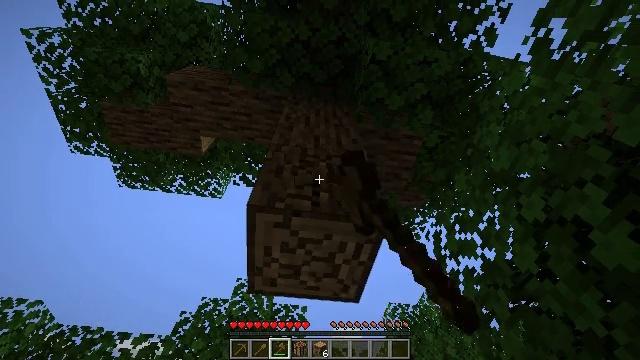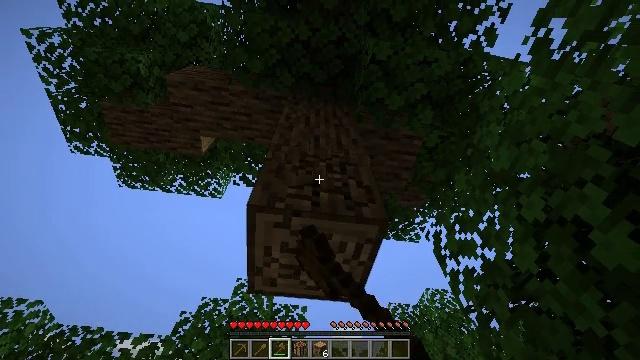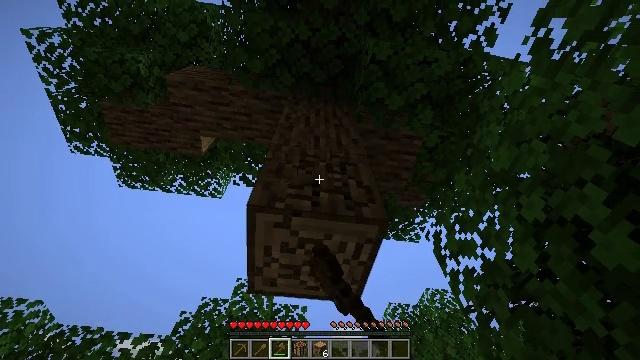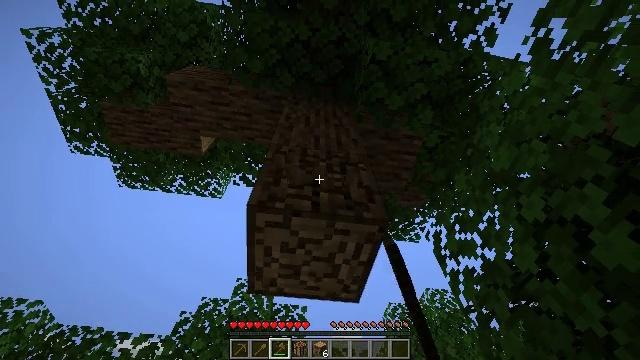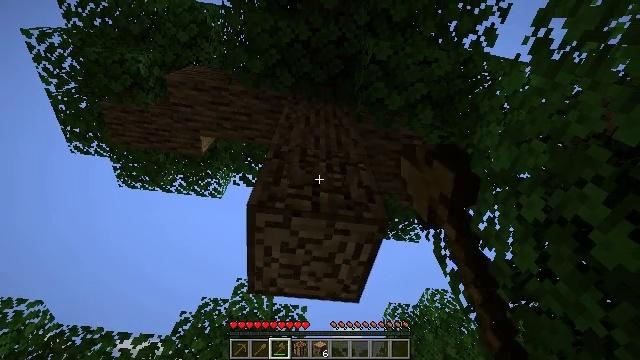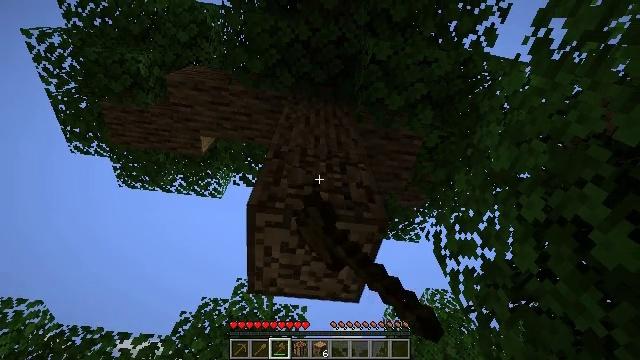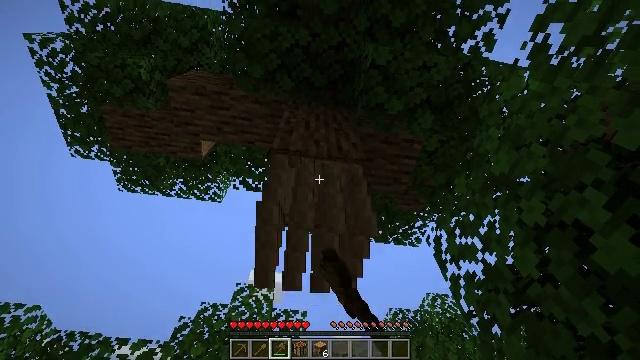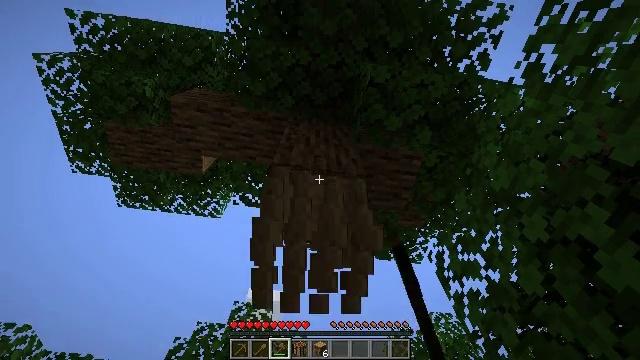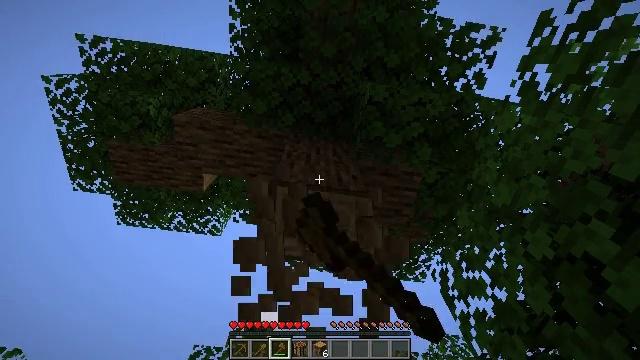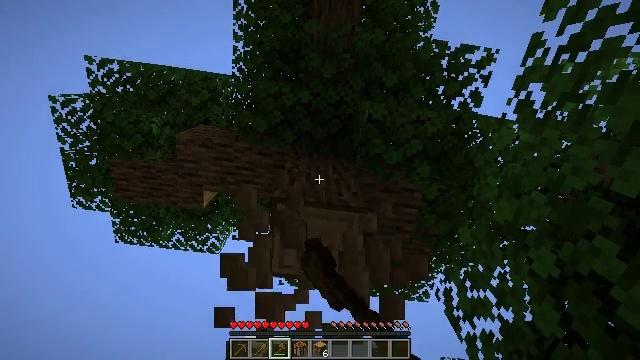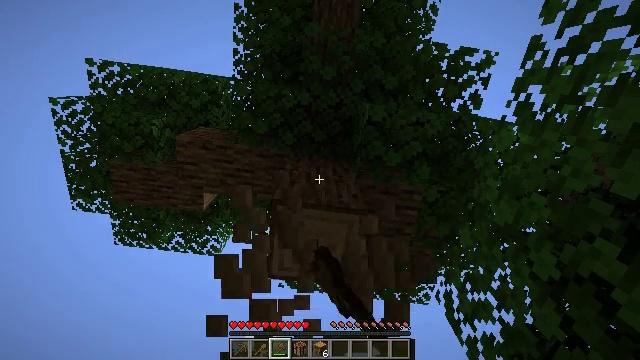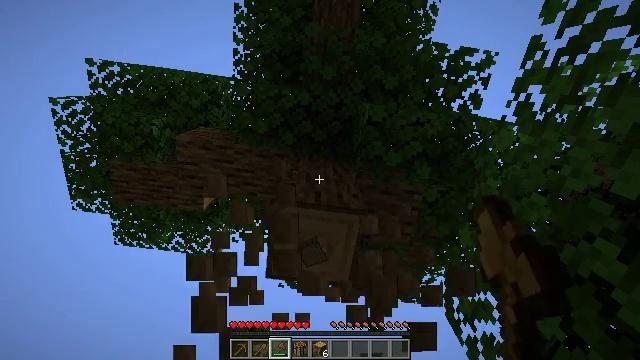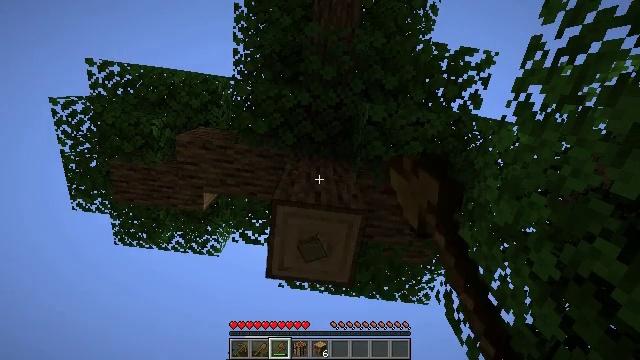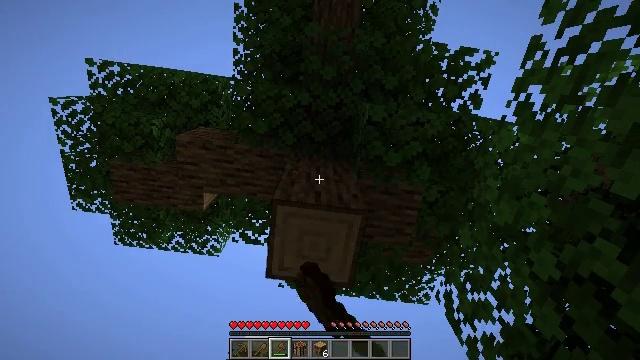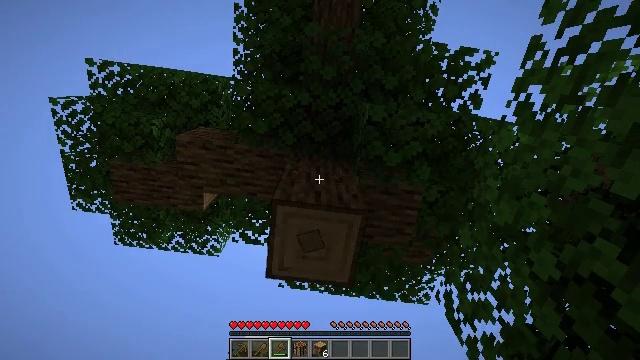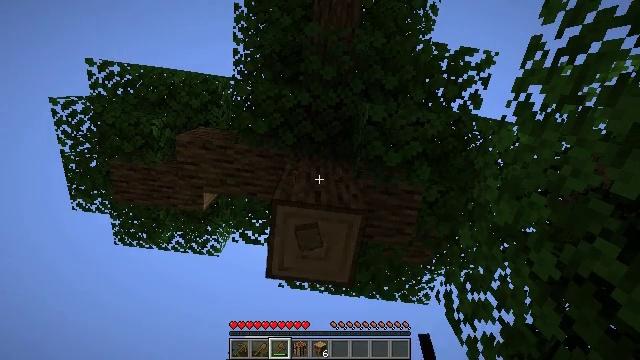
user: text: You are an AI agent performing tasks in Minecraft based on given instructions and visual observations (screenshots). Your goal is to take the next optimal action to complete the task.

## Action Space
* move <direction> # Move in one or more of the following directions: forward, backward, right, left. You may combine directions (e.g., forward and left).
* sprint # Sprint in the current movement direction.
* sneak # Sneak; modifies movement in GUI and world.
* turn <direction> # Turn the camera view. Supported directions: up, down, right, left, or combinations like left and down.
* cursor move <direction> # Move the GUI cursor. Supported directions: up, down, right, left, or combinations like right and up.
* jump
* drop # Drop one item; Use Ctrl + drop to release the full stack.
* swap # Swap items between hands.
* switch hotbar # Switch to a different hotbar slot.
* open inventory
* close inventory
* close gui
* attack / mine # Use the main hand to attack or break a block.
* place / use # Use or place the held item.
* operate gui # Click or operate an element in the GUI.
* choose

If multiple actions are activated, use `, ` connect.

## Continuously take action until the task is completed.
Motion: motion action
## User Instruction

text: Mine the oak log.
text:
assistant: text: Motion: attack / mine
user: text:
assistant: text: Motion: attack / mine
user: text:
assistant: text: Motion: attack / mine
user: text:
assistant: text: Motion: attack / mine
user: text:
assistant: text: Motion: attack / mine
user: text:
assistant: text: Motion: attack / mine
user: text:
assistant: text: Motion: turn up, attack / mine
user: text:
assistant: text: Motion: turn up, attack / mine
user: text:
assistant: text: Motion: turn up, attack / mine
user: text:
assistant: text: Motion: attack / mine
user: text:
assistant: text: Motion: attack / mine
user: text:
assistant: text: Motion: attack / mine
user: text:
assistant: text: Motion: attack / mine
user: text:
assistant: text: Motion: attack / mine
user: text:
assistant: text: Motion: attack / mine
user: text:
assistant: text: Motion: attack / mine
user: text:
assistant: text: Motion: attack / mine
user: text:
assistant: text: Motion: attack / mine
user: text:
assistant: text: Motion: attack / mine
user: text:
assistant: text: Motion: turn down, attack / mine
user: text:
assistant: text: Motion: turn down, attack / mine
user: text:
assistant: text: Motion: attack / mine
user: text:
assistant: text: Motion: attack / mine
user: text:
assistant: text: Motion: attack / mine
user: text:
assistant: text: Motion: attack / mine
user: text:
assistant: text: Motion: attack / mine
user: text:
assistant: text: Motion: attack / mine
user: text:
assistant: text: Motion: attack / mine
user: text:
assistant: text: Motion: attack / mine
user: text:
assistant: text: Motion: attack / mine